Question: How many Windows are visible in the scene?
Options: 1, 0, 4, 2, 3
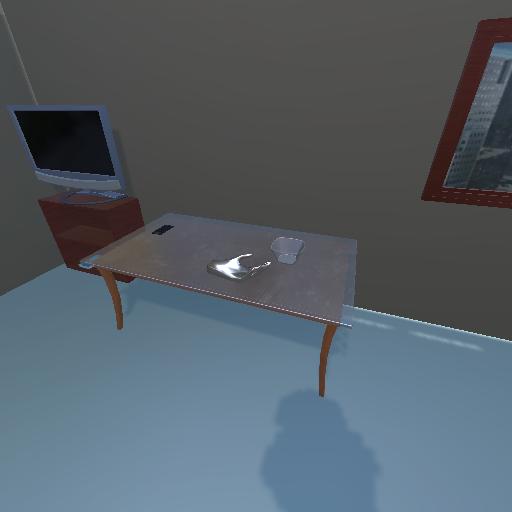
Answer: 1